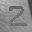
Label: 2